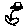
Label: flower